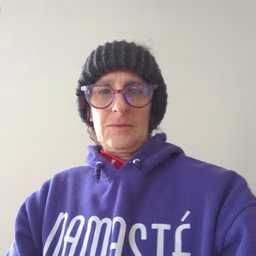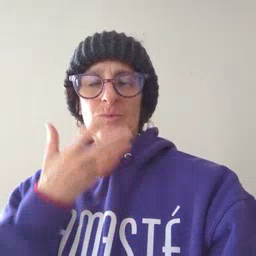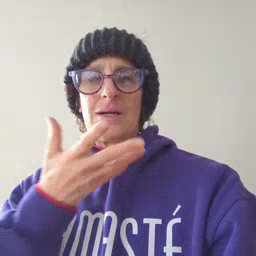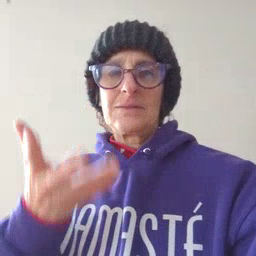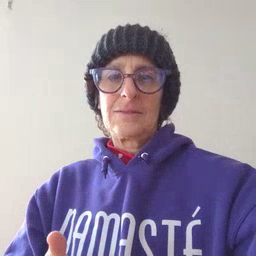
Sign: grass